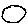
Label: moon